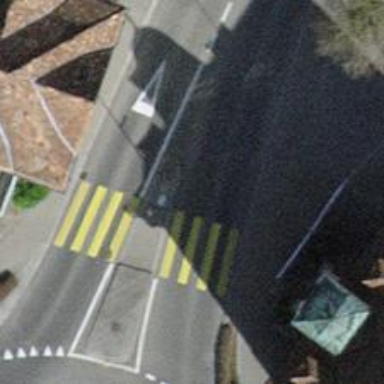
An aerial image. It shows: Uncontrolled zebra crossing on the road.